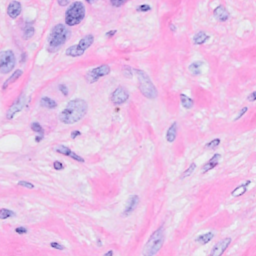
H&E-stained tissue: Breast